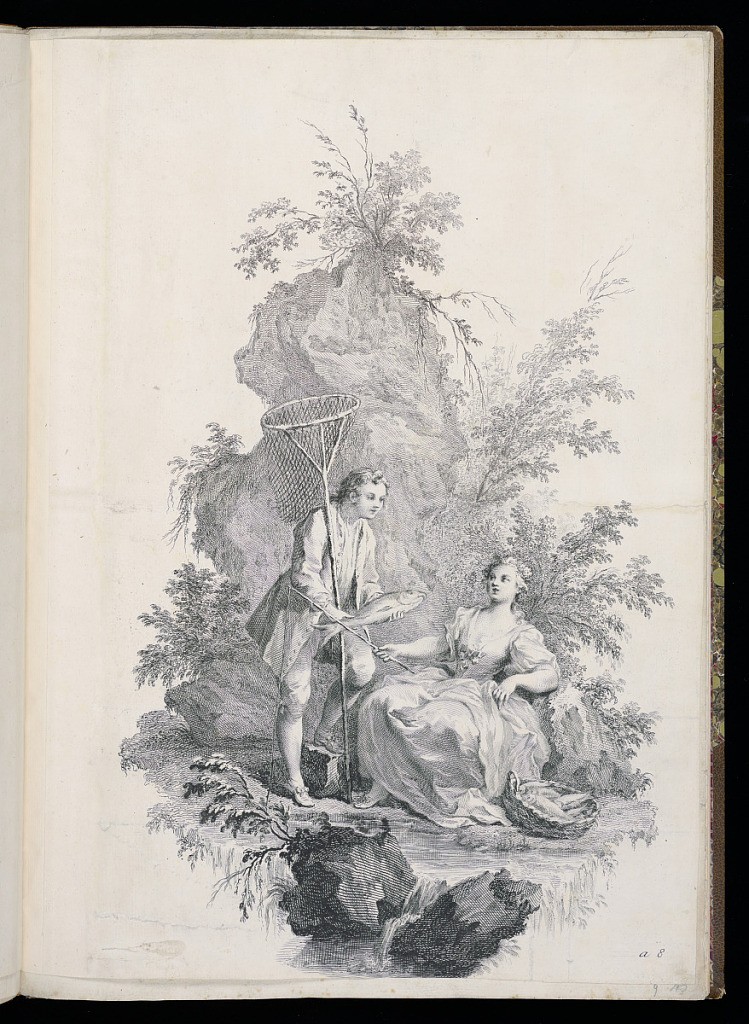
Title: Allegory of the Four Elements - Water
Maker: Jacopo Amigoni, Italian, 1682–1752
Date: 1739-1752
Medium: Etching and engraving on laid paper
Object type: Bound print
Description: Vignette of a man and a woman in a rocky landscape along a stream. The woman is seated, holding a fishing pole in her right hand; at her left on the ground is a basket of fish. The man is standing with a net leaned against his shoulder, offering a fish to the woman. The plate is trimmed and only the plate number is visible.